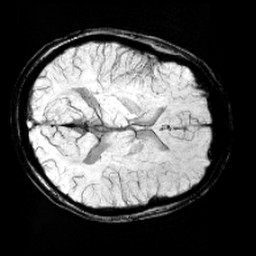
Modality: minIP
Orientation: axial
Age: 11
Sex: male
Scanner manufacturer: siemens
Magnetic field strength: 3 T
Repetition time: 0.027 s
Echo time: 0.02 s